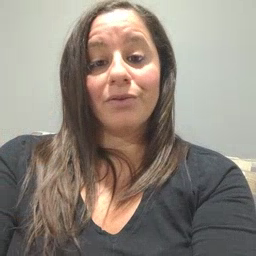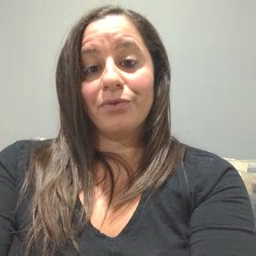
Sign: ear